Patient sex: F
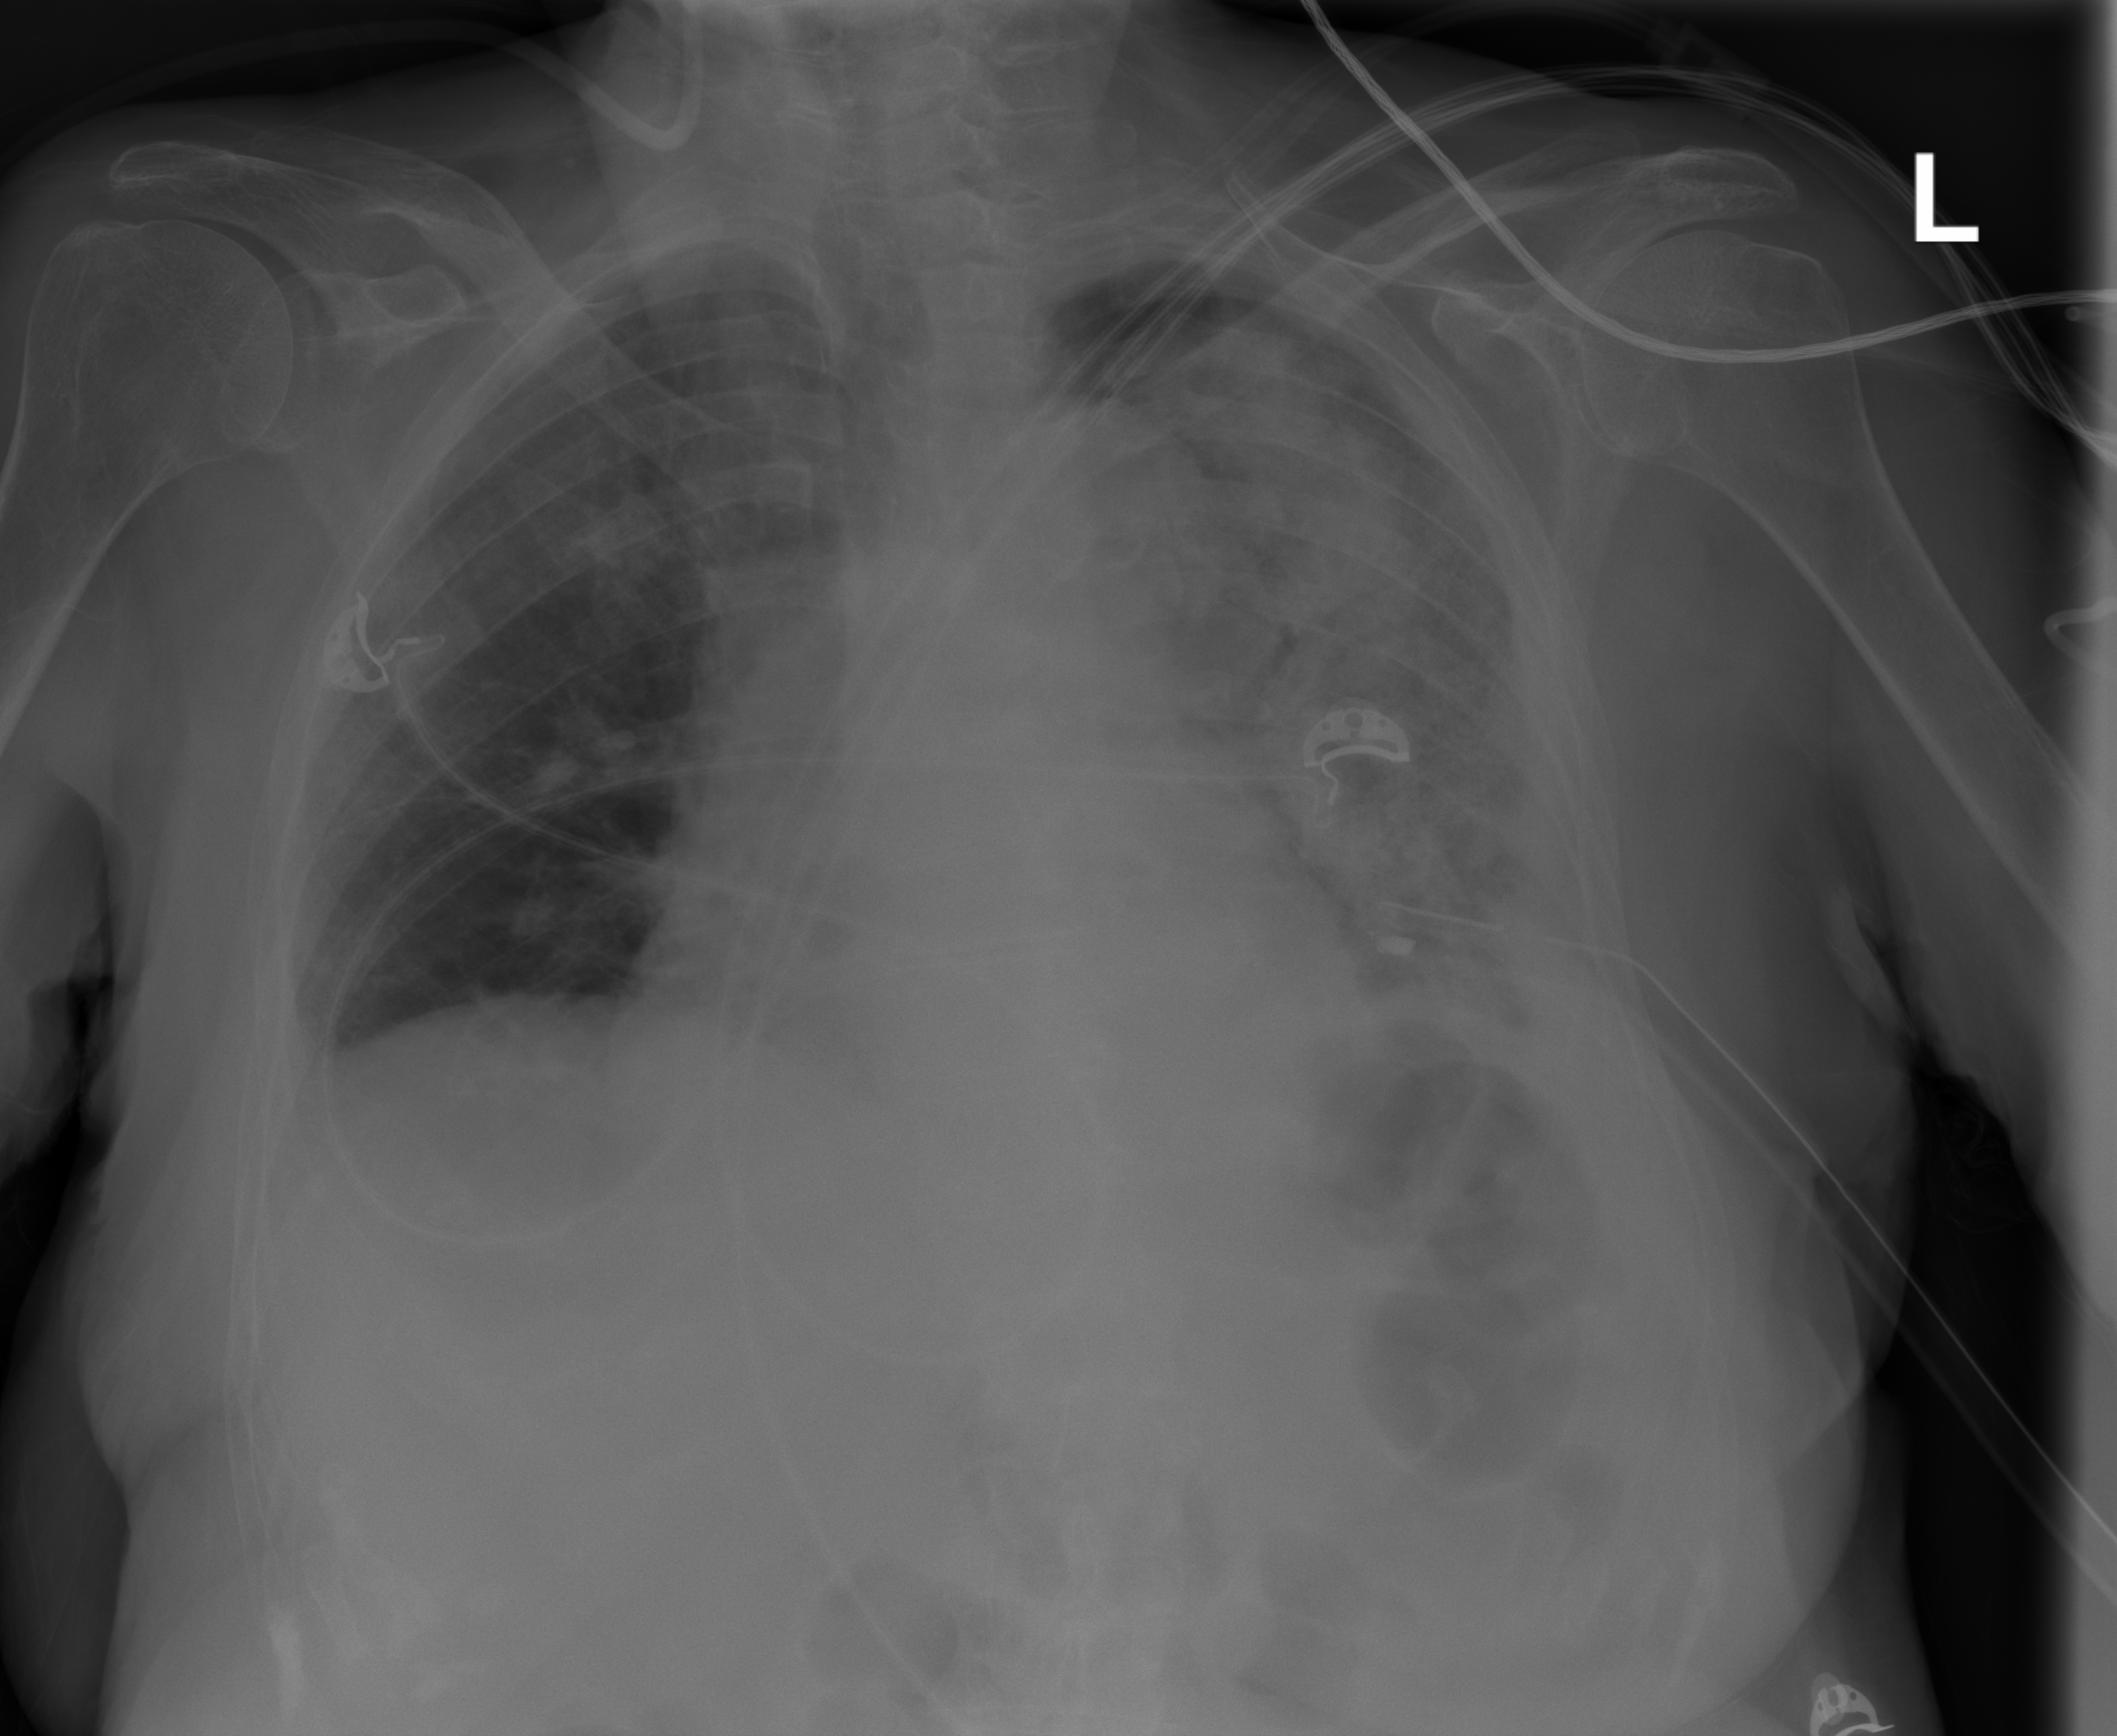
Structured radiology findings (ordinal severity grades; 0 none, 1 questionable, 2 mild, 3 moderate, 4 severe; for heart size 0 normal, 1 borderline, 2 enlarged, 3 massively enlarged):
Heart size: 2
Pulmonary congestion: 1
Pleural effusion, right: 0
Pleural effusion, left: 2
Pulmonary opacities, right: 0
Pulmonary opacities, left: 3
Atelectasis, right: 0
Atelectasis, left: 3